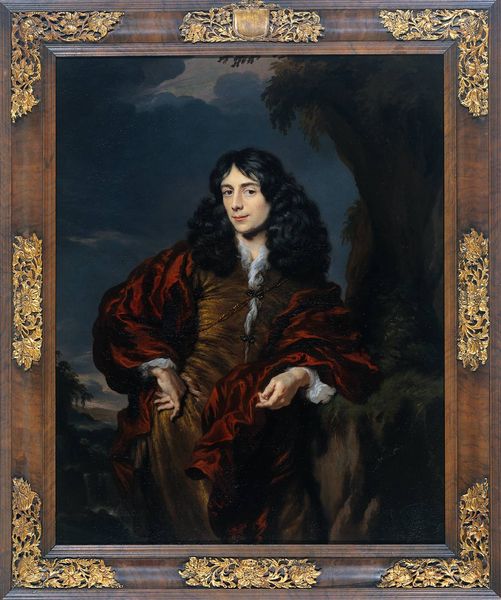
Titel: Simon van Alphen
Künstler: Nicolaes Maes
Standort: Amsterdam
Institution: Rijksmuseum
Schlagwörter: baum, berg, blau, blätter, dunkel, felsen, gemälde, hand, haut, himmel, laub, mann, schatten, umhang, wasser, weiß, wolken, bäume, fluss, grün, landschaft, abend, braun, elegant, finger, frankreich, frisur, grau, haar, hell, hintergrund, holz, licht, mund, nacht, nase, orange, schwarz, stützen, ölbild, blick, rot, tuch, wolke, hochformat, muster, anzug, hemd, jung, arm, augen, barock, falten, gesicht, kleidung, kragen, pelz, rahmen, samt, stehen, ärmel, bild, bildnis, herr, hände, portrait, porträt, öl, dämmerung, erde, horizont, boden, auge, gewand, gold, haare, halbfigur, mantel, pose, stickerei, adel, england, lippen, locken, prtrait, rokoko, rosa, scheitel, seide, wald, wasserfall, oval, perücke, infant, lächeln, wangen, wellen, bilderrahmen, fels, kette, ölgemälde, lehnen, könig, weiblich, halstuch, dekor, dunkelrot, verzierung, angelehnt, robe, kontrapost, holzrahmen, rüschen, wange, ellenbogen, knöpfe, kniestück, kokett, foto, blumenmuster, manschetten, posieren, photo, gestus, eitel, jüngling, androgyn, untersicht, hüfte, wams, beau, bordeauxrot, eckverzierung, felsvorsprung, gestütützt, goldeinlagen, hans, männerportrait, ruschen, signatur oben, stellung, weinrot, beschlag, golden, bau, fotographie, gemölde, beschläge, graf, haände, keck, braun4gesicht